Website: crate-barrel
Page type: billing-address
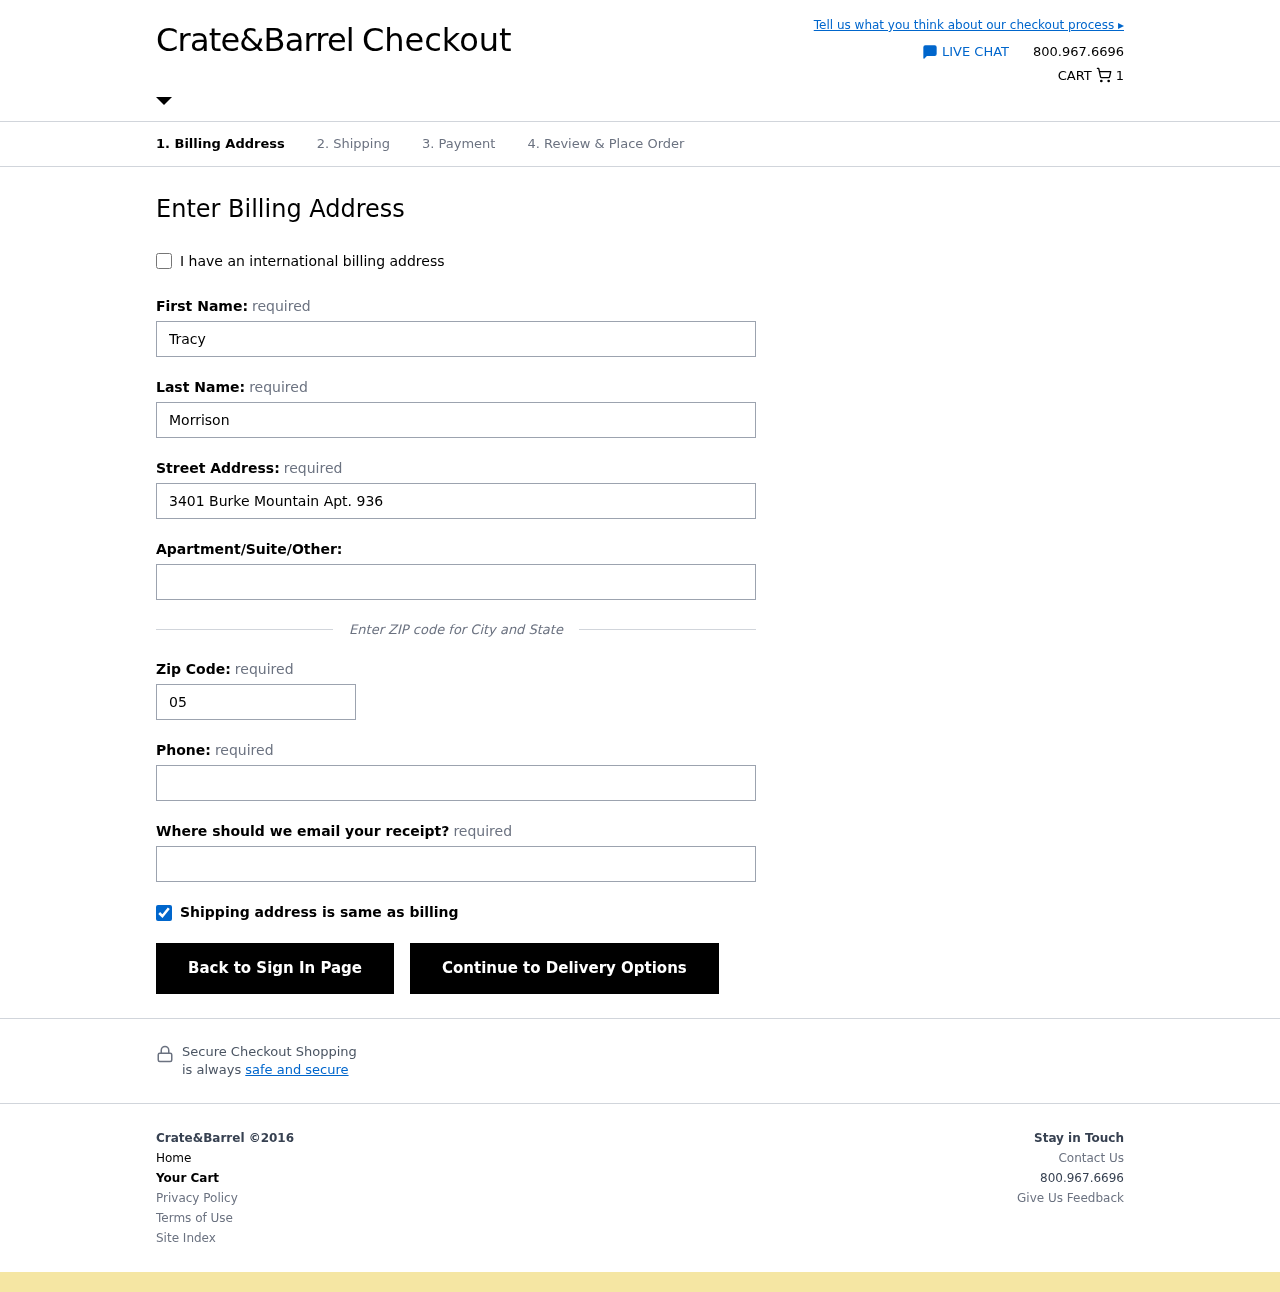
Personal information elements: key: PII_EMAIL
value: tracy.morrison@gmail.com
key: PII_FIRSTNAME
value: Tracy
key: PII_LASTNAME
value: Morrison
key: PII_PHONE
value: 4214073977
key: PII_POSTCODE
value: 05088
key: PII_STREET
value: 3401 Burke Mountain Apt. 936
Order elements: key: ORDER_NUM_ITEMS
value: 1